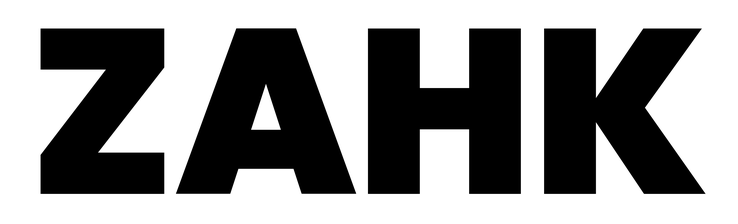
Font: Poppins-Black